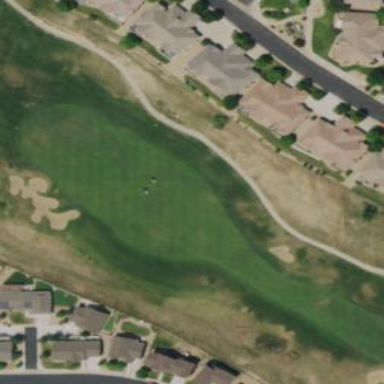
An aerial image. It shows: Rough area on grassy golf course.